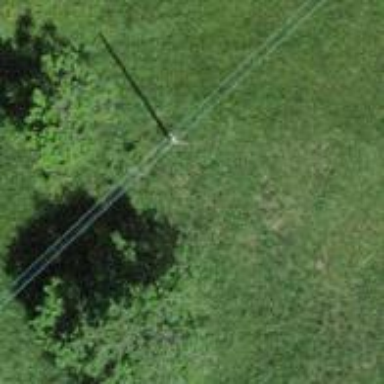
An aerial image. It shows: Power pole.